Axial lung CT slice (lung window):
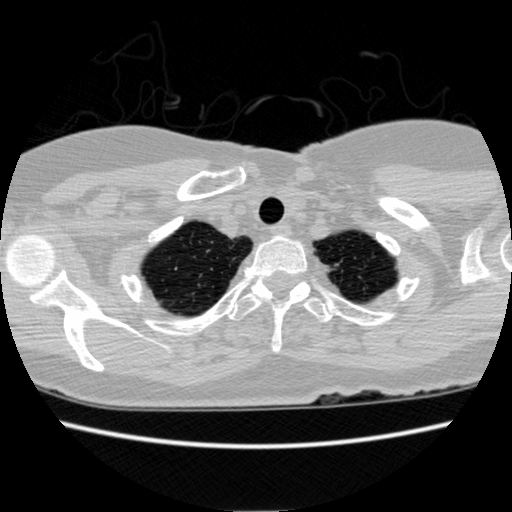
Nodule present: no